Question: When i simply call MR_createEntity, i get an exc_bad_access error. As i'm new to magicalRecord, I can't find where the bug is coming from.
'''
//TMTAppDelegate.m
- (BOOL)application:(UIApplication *)application didFinishLaunchingWithOptions:(NSDictionary *)launchOptions
{
[MagicalRecord setupAutoMigratingCoreDataStack];
NSArray *trajetsRawArray = @[@{@"km" : @125, @"mn":@110, @"adressStart" : @"Metz", @"adressEnd" : @"Gerardmer", },
@{@"km" : @4, @"mn":@14, @"adressStart" : @"Plappeville", @"adressEnd" : @"Metz"},
@{@"km" : @312, @"mn":@200, @"adressStart" : @"Metz", @"adressEnd" : @"Paris"},
@{@"km" : @413, @"mn":@236, @"adressStart" : @"Marseille", @"adressEnd" : @"Toulouse"},
@{@"km" : @2, @"mn":@4, @"adressStart" : @"Ban-St-Martin", @"adressEnd" : @"Metz"},
@{@"km" : @65, @"mn":@63, @"adressStart" : @"Metz", @"adressEnd" : @"Gerardmer"}
];
//[[UINavigationBar appearance] setBackIndicatorImage:[UIImage imageNamed:@"backButton"]];
self.trajetsManager = [[TMTTrajetsManager alloc]initWithArray:trajetsRawArray];
NSLog(@"hello");
return YES;
}
'''
'''
// TMTTrajetsManager.m
-(id)initWithArray:(NSArray *)array {
self = [super init];
if (self){
for (NSDictionary *trajetDico in array){
Trajet *trajet = [Trajet MR_createEntity];
trajet.distance = [trajetDico objectForKey:@"km"];
trajet.duration = [trajetDico objectForKey:@"mn"];
trajet.start_point = [trajetDico objectForKey:@"adressStart"];
trajet.end_point = [trajetDico objectForKey:@"adressEnd"];
self.autoManager = [[TMTTrajetAutoManager alloc] initWithDelegate:self];
}
}
return self;
}
'''
The error :

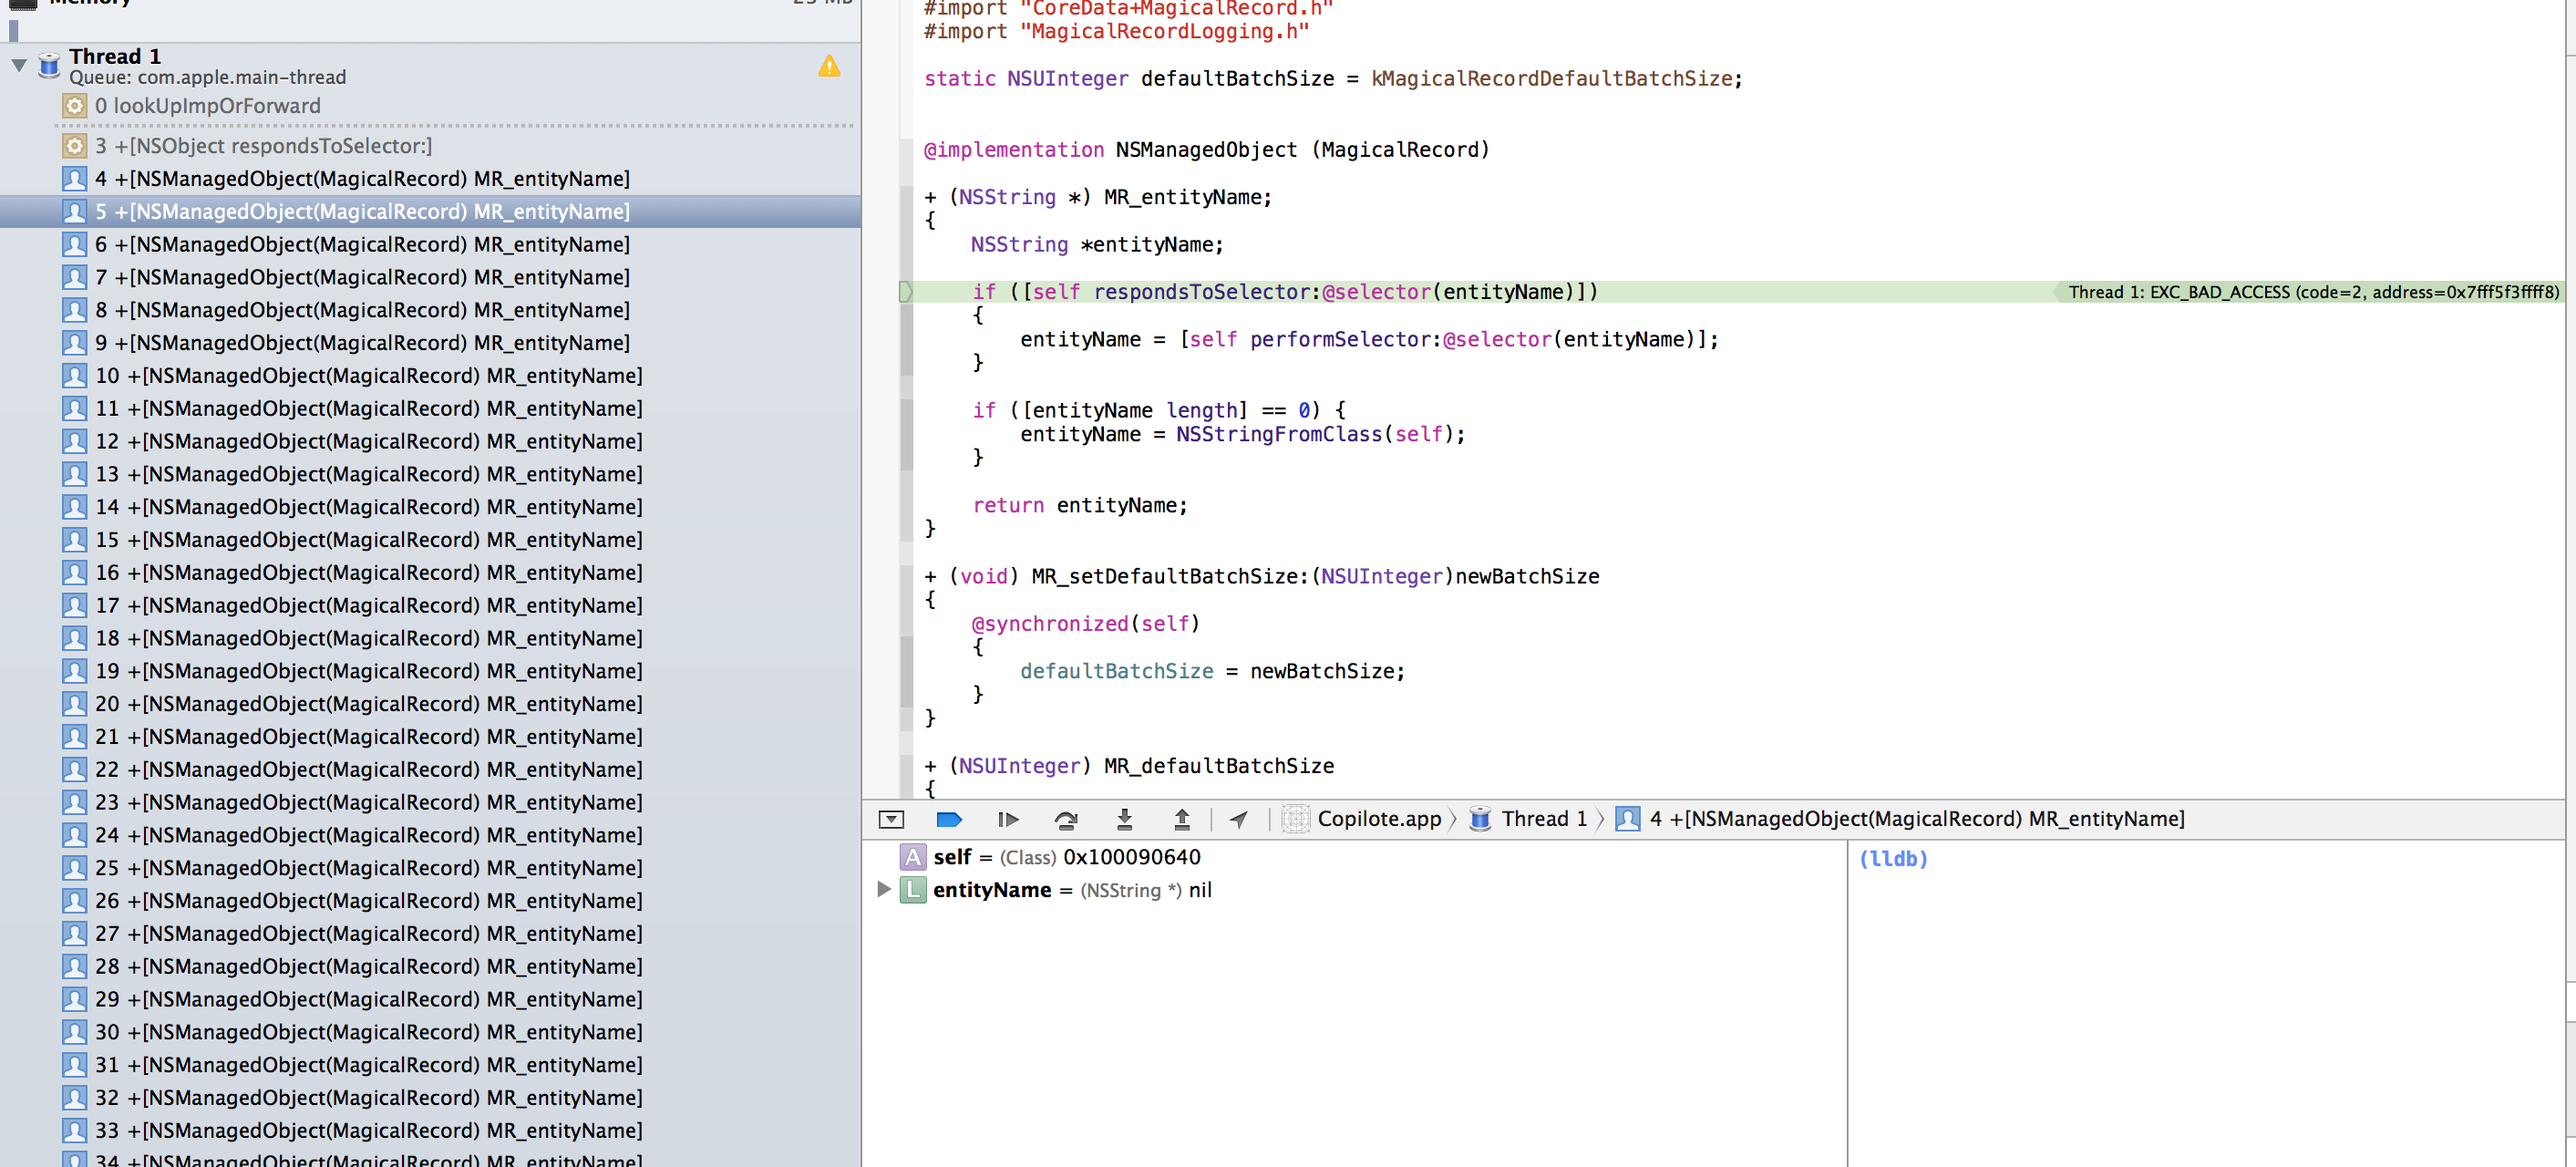
Answer: Disable MR_SHORTHAND, and use the method names with the MR_ prefix explicitly. It looks like the this method is recognizing that this method exists via the shorthand support. Shorthand support is now deprecated and will be <URL> of MagicalRecord.